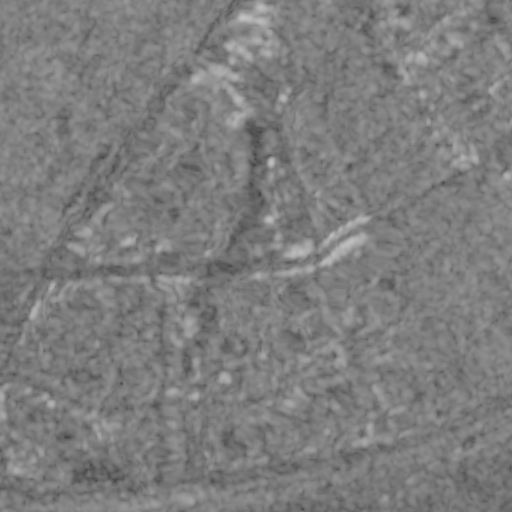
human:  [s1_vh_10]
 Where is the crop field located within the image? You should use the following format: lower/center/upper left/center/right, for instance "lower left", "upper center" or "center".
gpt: The crop field is located in the lower right of the image.
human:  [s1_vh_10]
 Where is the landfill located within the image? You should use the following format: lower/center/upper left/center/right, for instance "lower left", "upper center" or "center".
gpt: The landfill is located in the upper center of the image.
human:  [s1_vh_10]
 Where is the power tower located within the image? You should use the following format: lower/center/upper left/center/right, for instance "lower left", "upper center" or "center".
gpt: There is no power tower in the image.

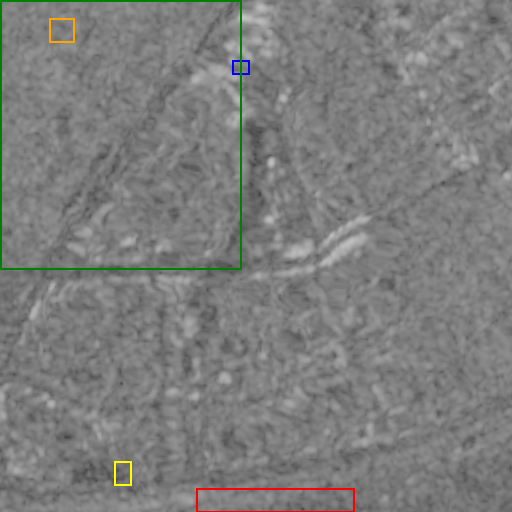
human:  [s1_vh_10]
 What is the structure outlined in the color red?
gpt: The structure outlined in red is a crop field.
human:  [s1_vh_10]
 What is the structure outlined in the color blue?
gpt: The structure outlined in blue is a landfill.
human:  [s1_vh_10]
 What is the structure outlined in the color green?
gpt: The structure outlined in green is a park.
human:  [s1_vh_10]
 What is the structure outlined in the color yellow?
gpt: The structure outlined in yellow is a parking lot.
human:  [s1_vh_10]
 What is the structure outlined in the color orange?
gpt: The structure outlined in orange is a track.
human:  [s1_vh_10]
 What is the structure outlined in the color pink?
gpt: There is no pink outline.